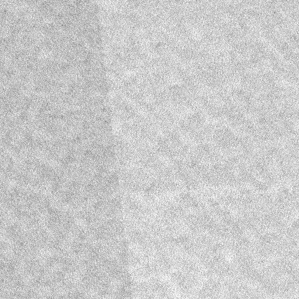
Label: frost